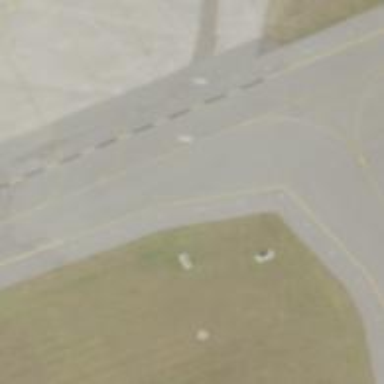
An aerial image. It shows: Image of taxiway at airport.